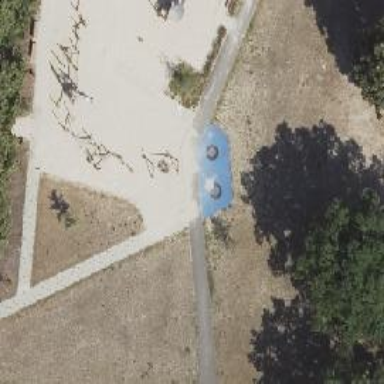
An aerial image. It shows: Playground with basket swing.